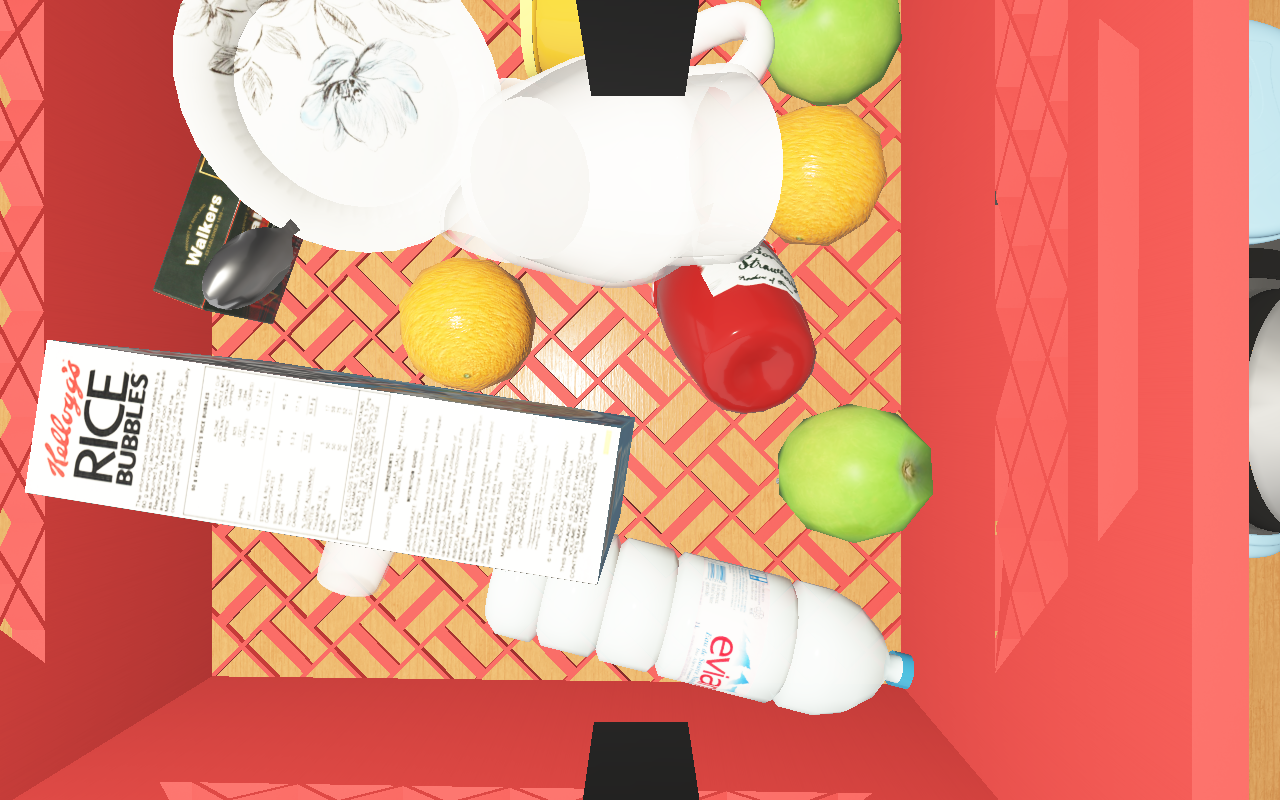
Objects in the scene:
apple
apple
orange
orange
plate
wineglass
jam jar
cereal box
cereal box